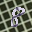
Label: 8